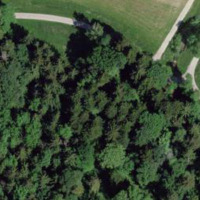
EUNIS habitat code: 44
Species observed at this site:
Phylloscopus collybita
Cyanistes caeruleus
Sturnus vulgaris
Parus major
Dryocopus martius
Milvus milvus
Phoenicurus ochruros
Sitta europaea
Garrulus glandarius
Fringilla coelebs
Ciconia ciconia
Buteo buteo
Falco tinnunculus